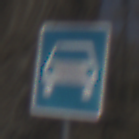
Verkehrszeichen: Kraftfahrstrasse
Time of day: Midday
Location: Outdoor (Nature)
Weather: Clear
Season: NotSpecified
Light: Natural